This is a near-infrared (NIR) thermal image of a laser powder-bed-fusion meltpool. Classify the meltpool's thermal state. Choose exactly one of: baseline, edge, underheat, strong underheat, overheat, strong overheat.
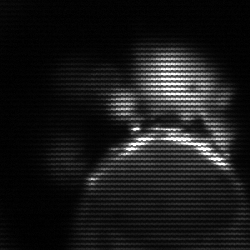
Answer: baseline